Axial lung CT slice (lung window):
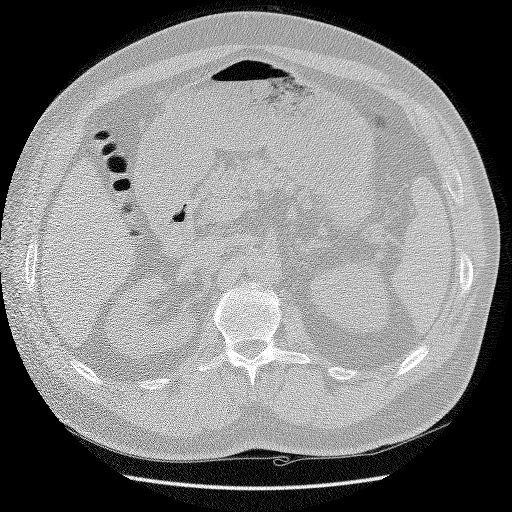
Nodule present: no